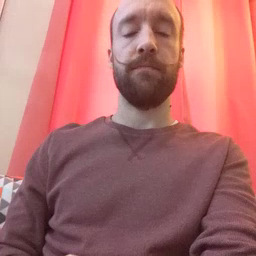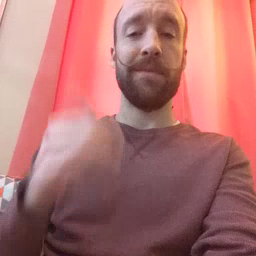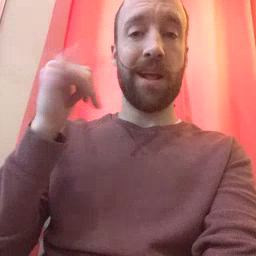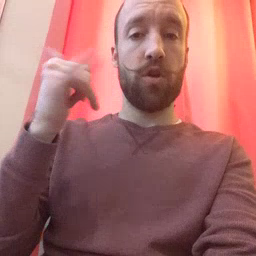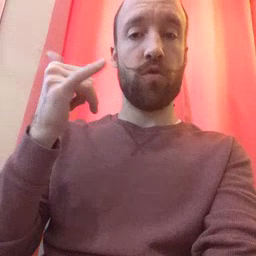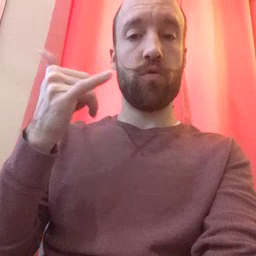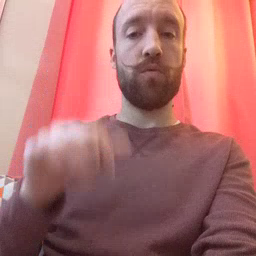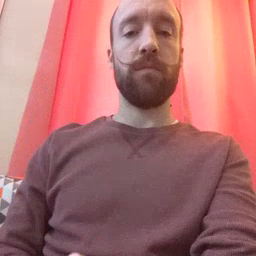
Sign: yellow